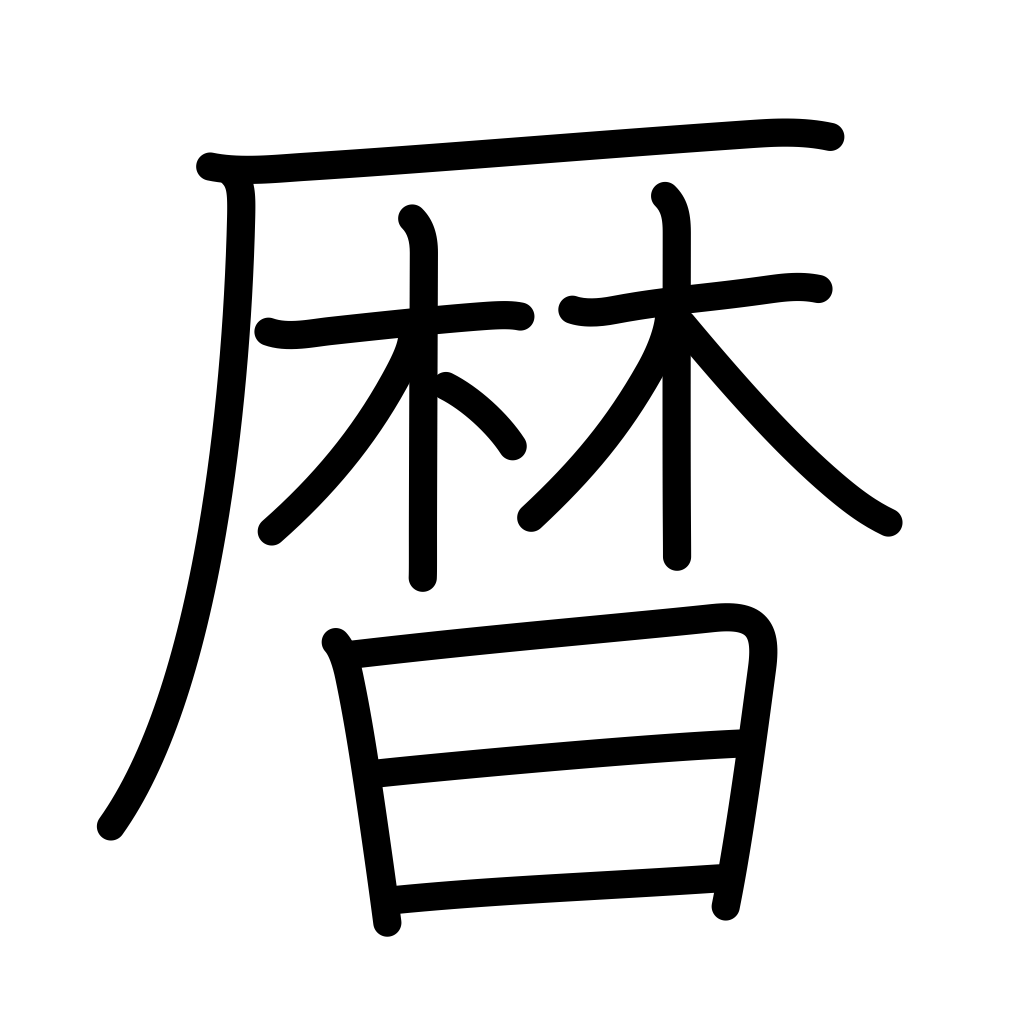
Meaning: calendar, almanac